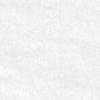
Label: no_change